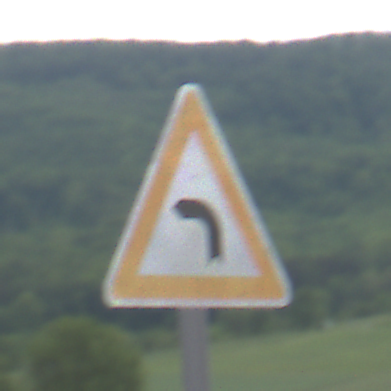
Verkehrszeichen: KurveLinks
Umgebung: Outdoor, RoadRail
Tageszeit: Midday
Wetter: PartlyCloudy
Licht: Natural
Jahreszeit: NotSpecified
Kontrast: LowContrast